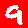
Digit: 9